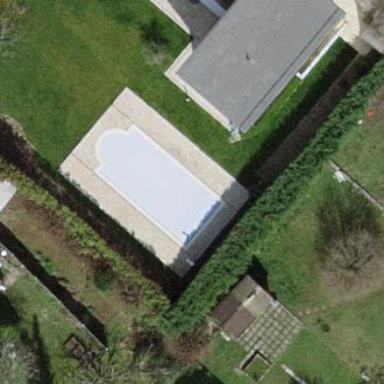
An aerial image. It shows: Swimming pool located in leisure land.